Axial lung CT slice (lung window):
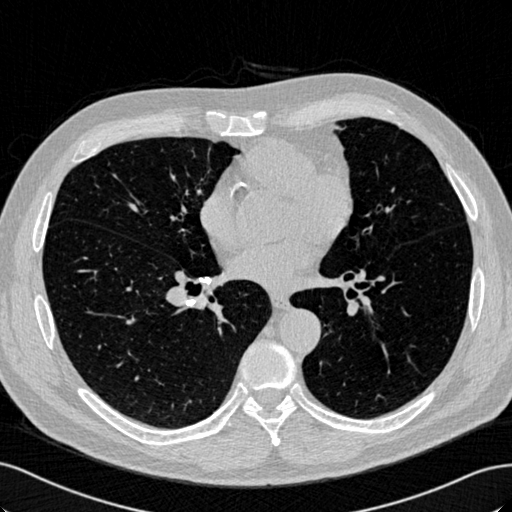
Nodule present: no